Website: lowes
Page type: review-order
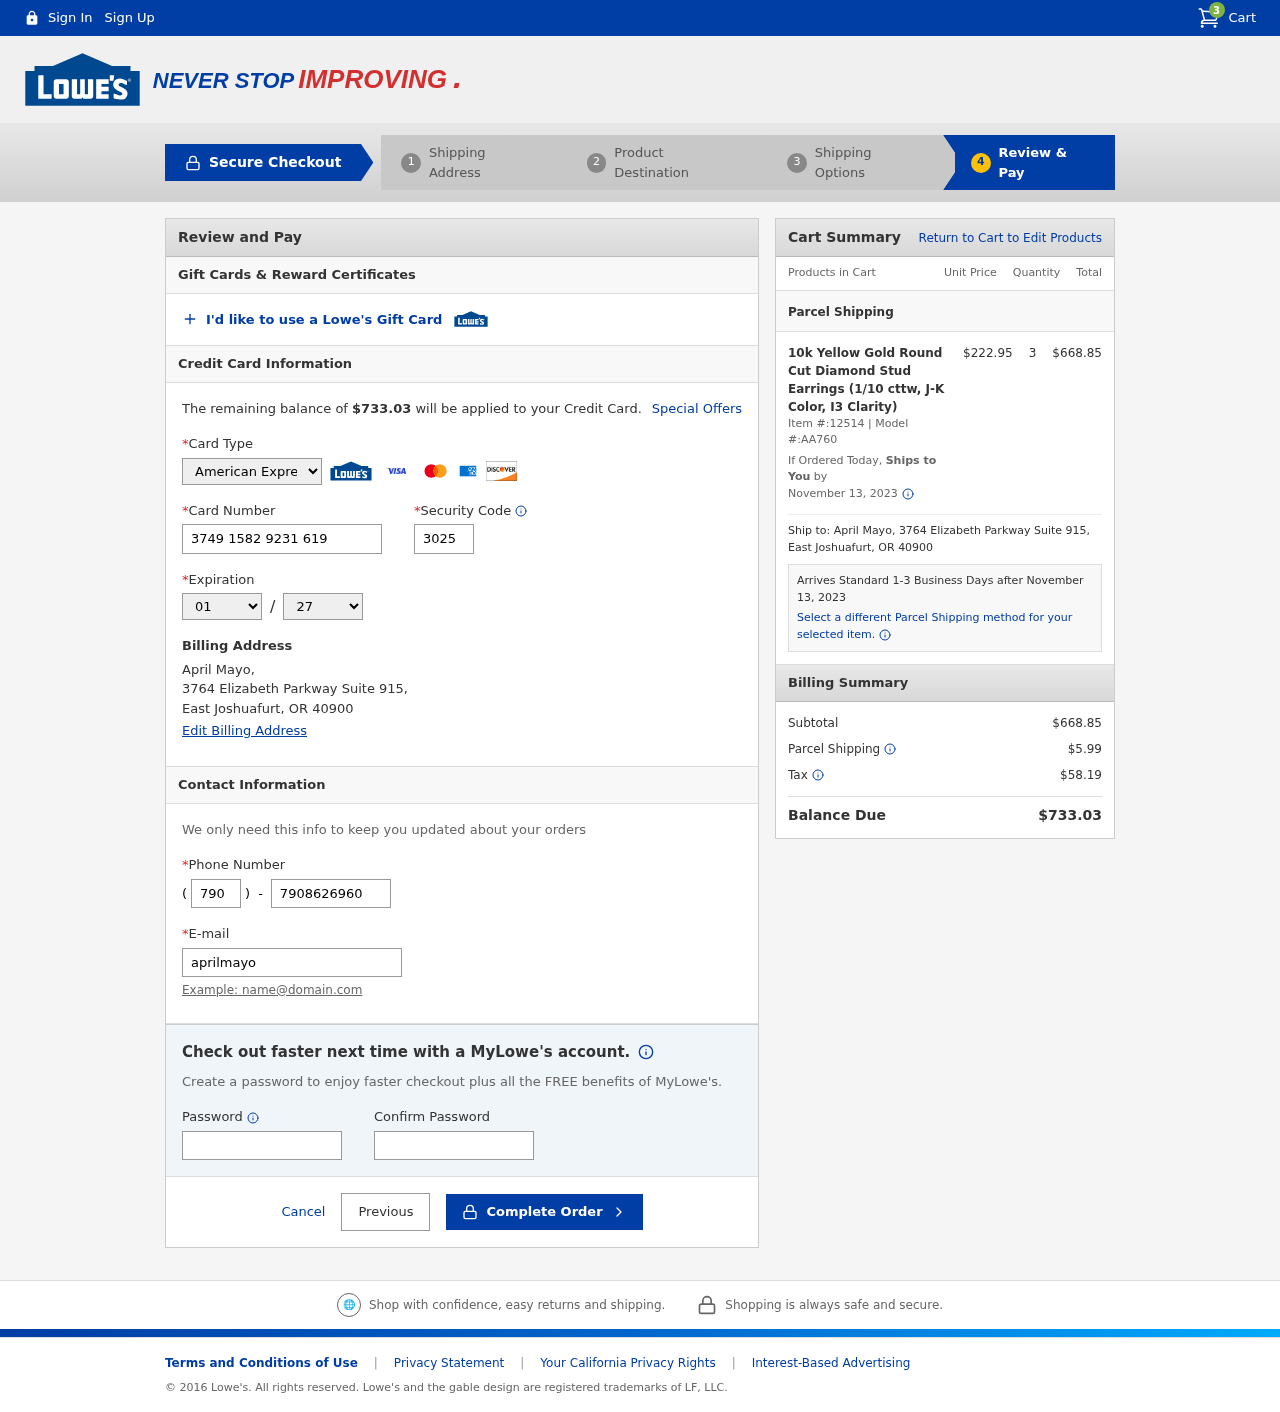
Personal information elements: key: PII_CARD_CVV
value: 3025
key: PII_CARD_EXPIRY_MONTH
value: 01
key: PII_CARD_EXPIRY_YEAR
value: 27
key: PII_CARD_NUMBER
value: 3749 1582 9231 619
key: PII_CARD_TYPE
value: American Express
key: PII_CITY
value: East Joshuafurt
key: PII_EMAIL
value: aprilmayo@hotmail.com
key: PII_FULLNAME
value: April Mayo,
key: PII_PHONE
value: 7908626960
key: PII_PHONE_AREA
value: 790
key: PII_POSTCODE
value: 40900
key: PII_STATE_ABBR
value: OR
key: PII_STREET
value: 3764 Elizabeth Parkway Suite 915,
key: PII_FULLNAME2
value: April Mayo
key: PII_STREET2
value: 3764 Elizabeth Parkway Suite 915
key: PII_CITY_STATE_ZIP2
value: East Joshuafurt, OR 40900
Product elements: key: PRODUCT1_NAME
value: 10k Yellow Gold Round Cut Diamond Stud Earrings (1/10 cttw, J-K Color, I3 Clarity)
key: PRODUCT1_PRICE
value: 222.95
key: PRODUCT1_QUANTITY
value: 3
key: PRODUCT1_ITEM_NUMBER
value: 12514
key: PRODUCT1_MODEL_NUMBER
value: AA760
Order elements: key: ORDER_NUM_ITEMS
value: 3
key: ORDER_TOTAL
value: $733.03
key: ORDER_SHIPPING_DATE
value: November 13, 2023
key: ORDER_SUBTOTAL
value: $668.85
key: ORDER_SHIPPING_DATE2
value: November 13, 2023
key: ORDER_SUBTOTAL2
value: $668.85
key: ORDER_SHIPPING_COST
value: $5.99
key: ORDER_TAX
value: $58.19